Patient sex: F
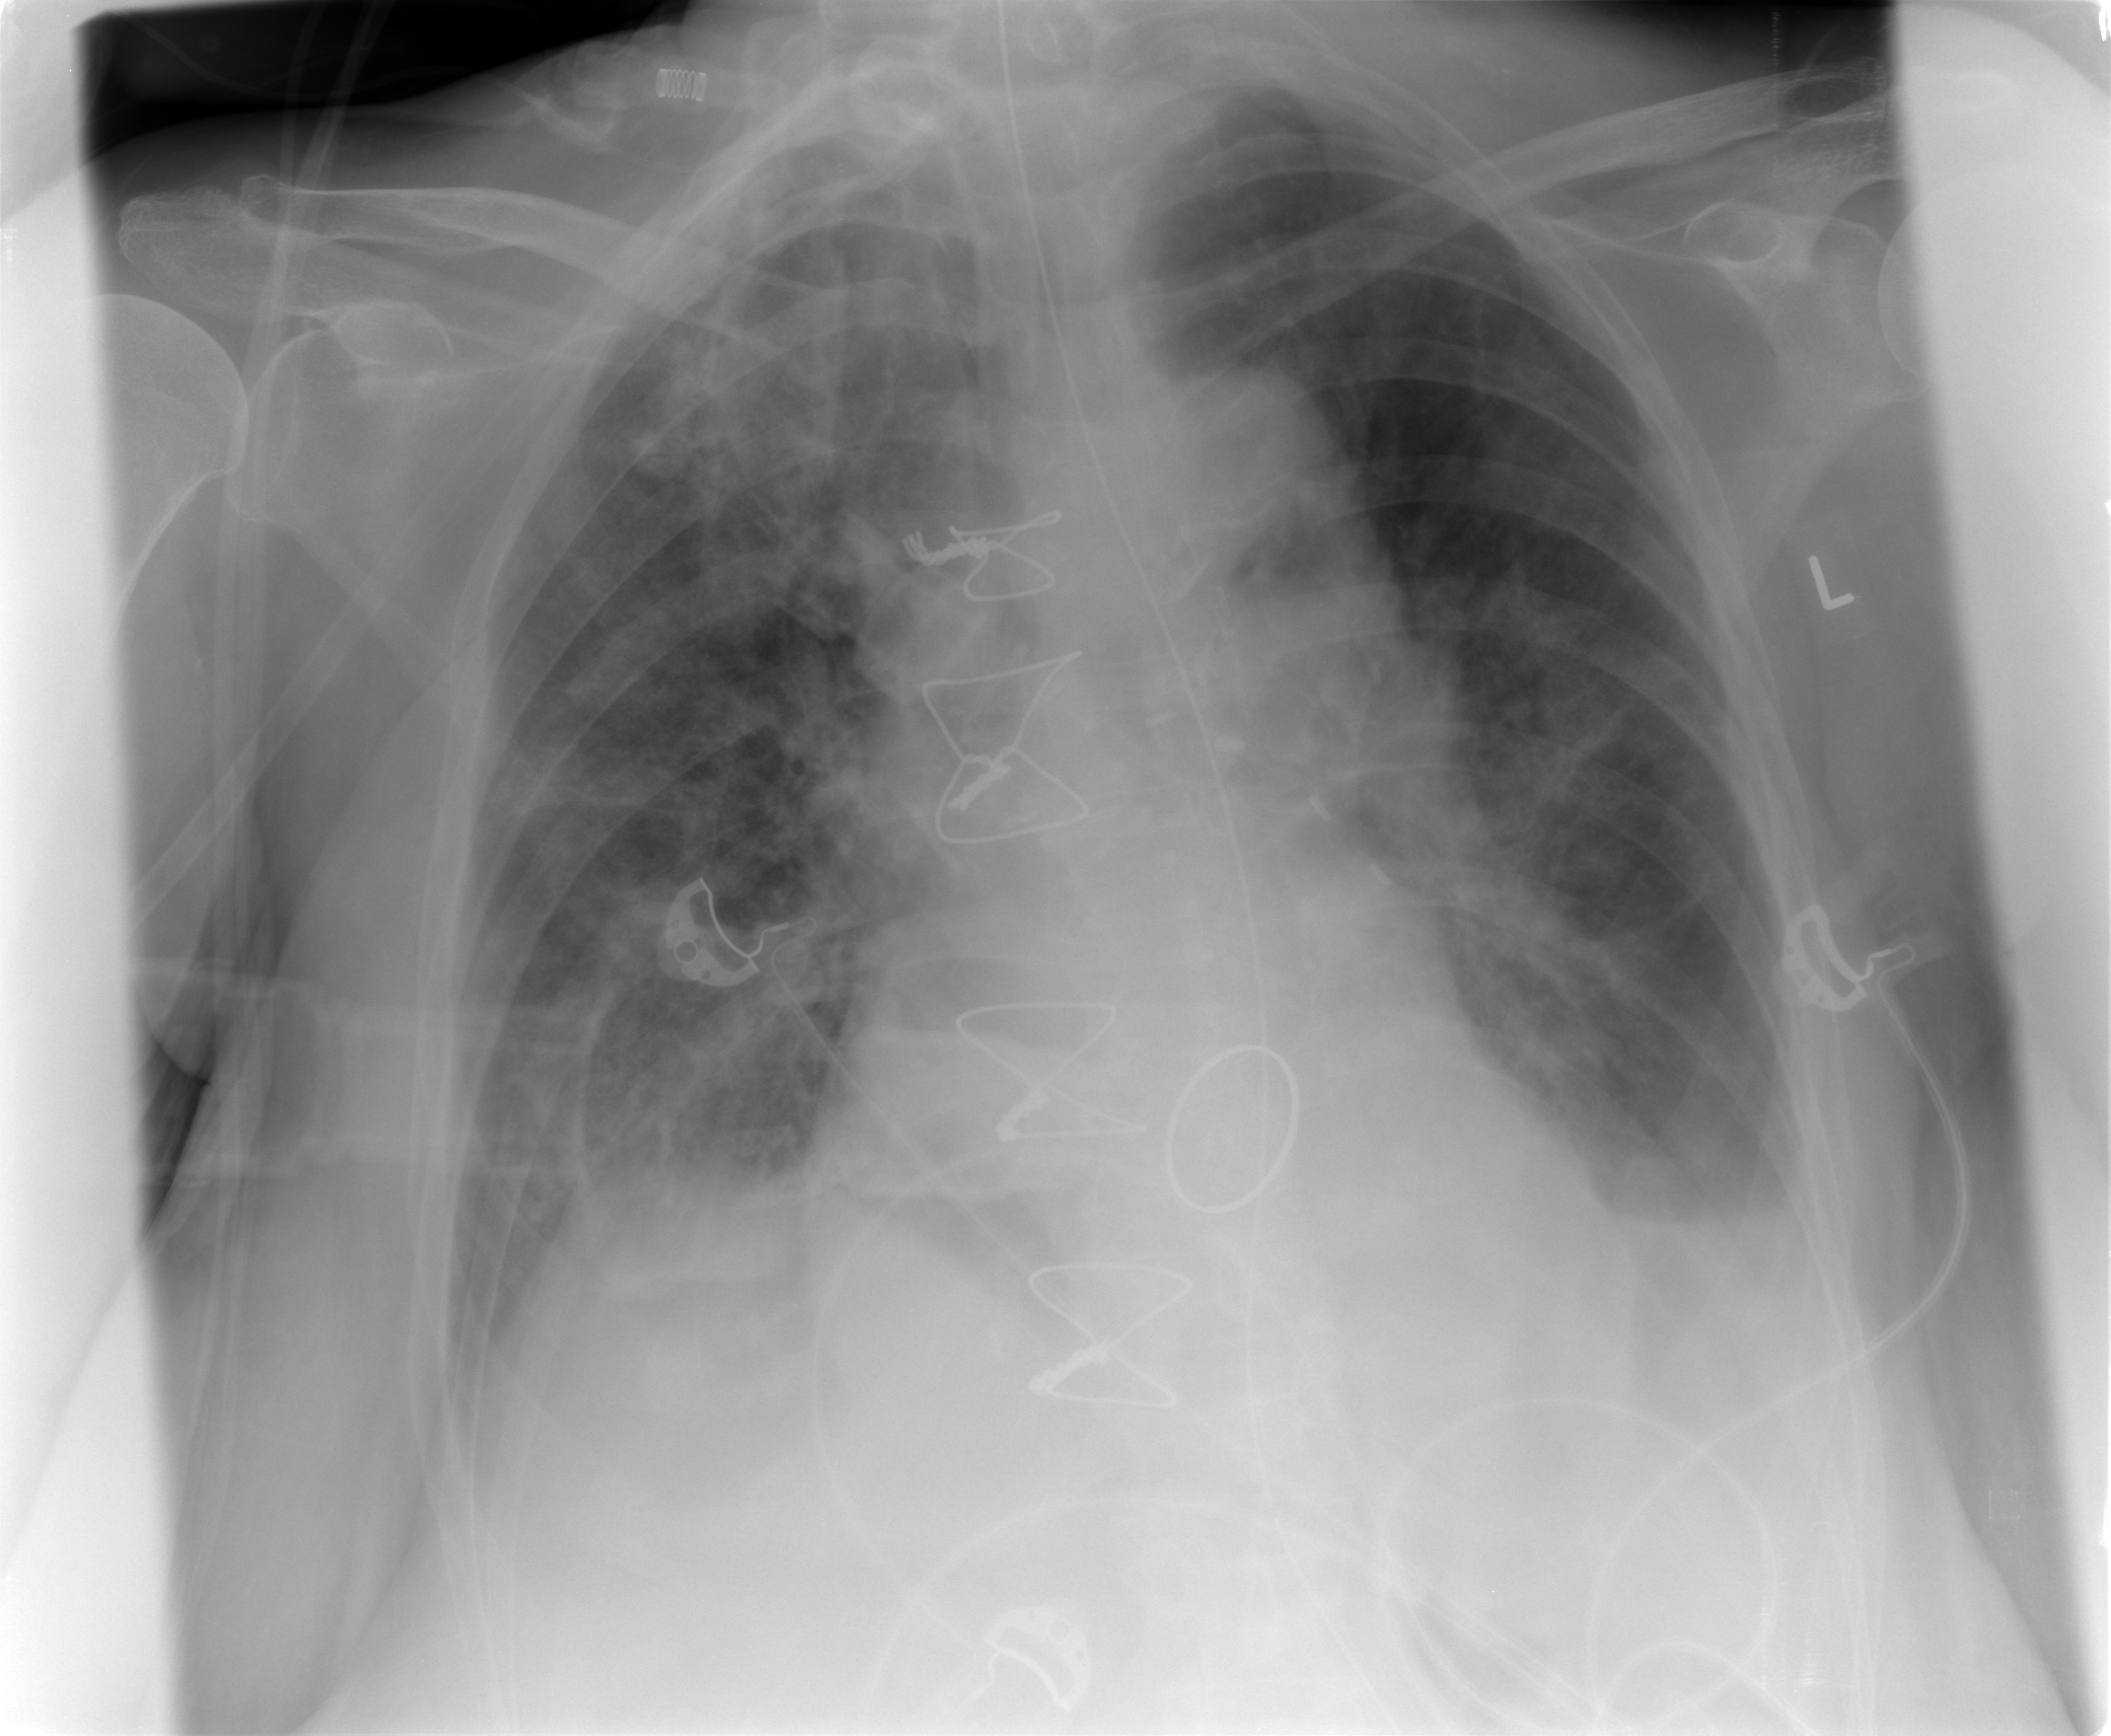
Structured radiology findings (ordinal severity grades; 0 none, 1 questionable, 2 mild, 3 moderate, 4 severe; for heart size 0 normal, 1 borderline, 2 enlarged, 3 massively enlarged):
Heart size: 0
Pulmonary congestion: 3
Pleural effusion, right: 2
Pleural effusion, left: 2
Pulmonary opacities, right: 2
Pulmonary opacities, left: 1
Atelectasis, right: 2
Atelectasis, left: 1